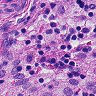
Metastatic tissue present: no